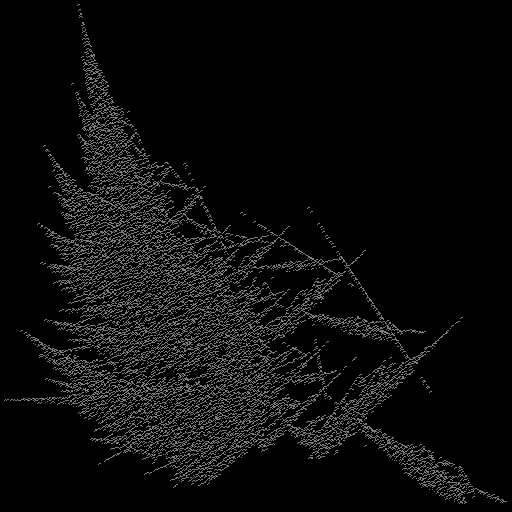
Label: turbanshell